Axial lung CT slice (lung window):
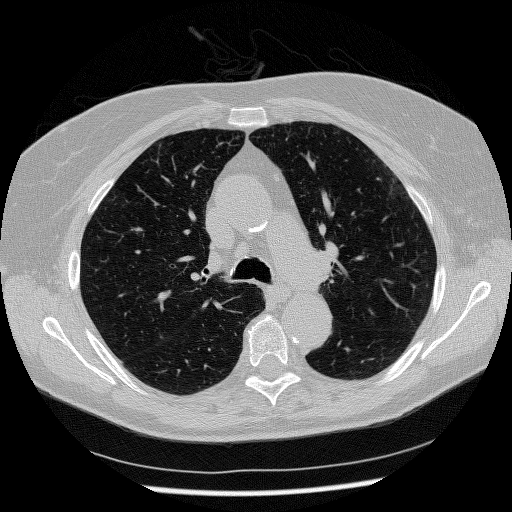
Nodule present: no